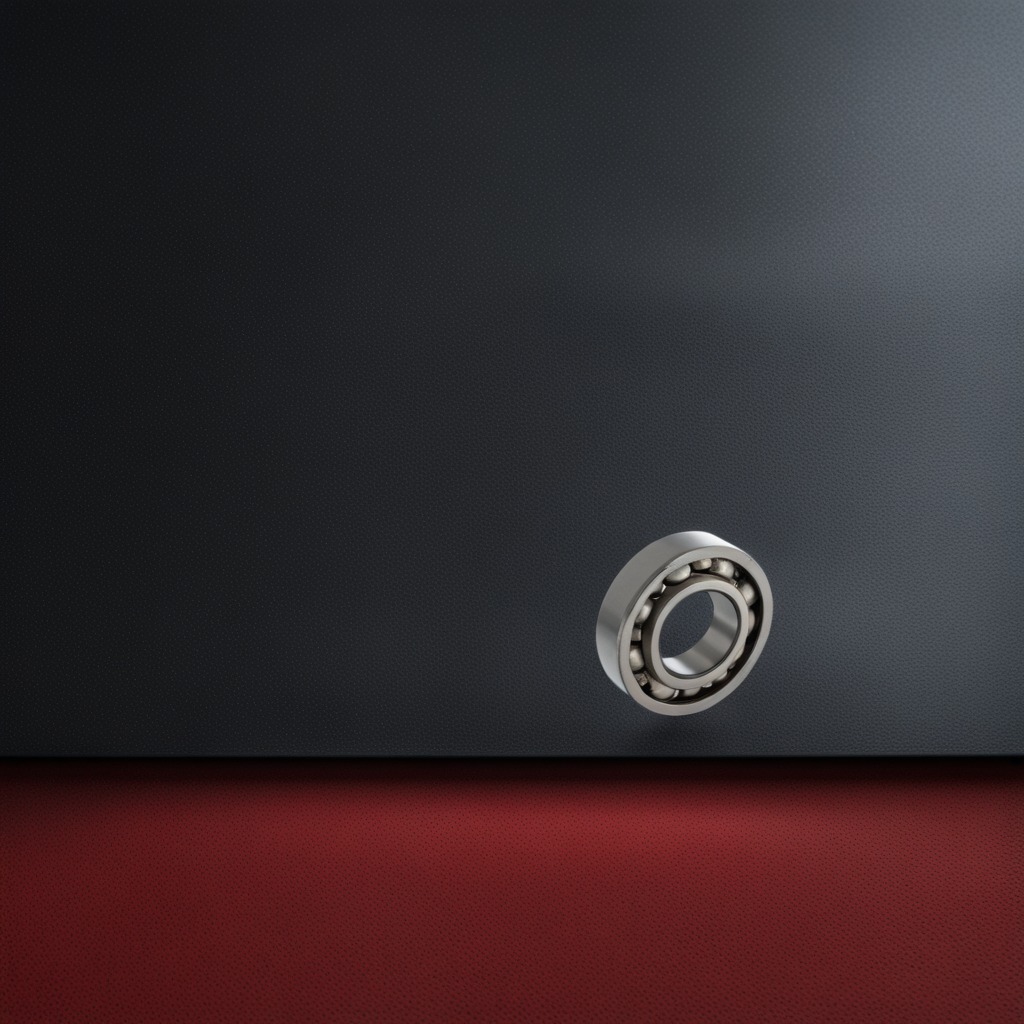
A metal ball bearing is lying on the granite tabletop.